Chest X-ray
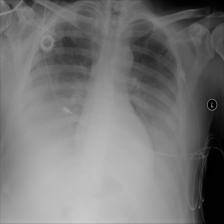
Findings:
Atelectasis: negative
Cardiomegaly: negative
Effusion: negative
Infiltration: negative
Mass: negative
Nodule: negative
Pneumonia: negative
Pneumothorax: negative
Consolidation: negative
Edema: negative
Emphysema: negative
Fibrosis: negative
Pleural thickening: negative
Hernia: negative